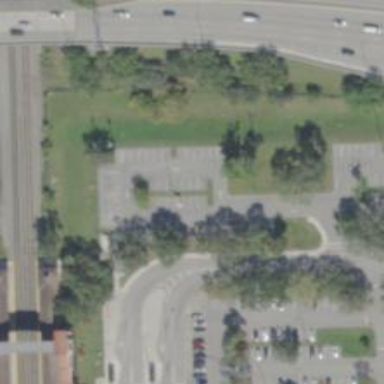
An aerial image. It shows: Parking space.